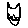
Label: cat